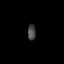
Tissue: prostate
Cell type: T cells
Senescence score: 0.2412
Nuclear area (px): 126
Mean DAPI intensity: 69.468